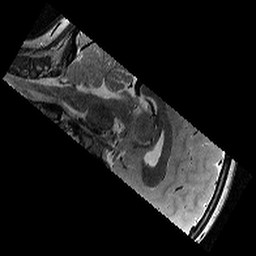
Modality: T2w
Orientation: sagittal
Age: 11
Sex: female
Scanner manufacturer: siemens
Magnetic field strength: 3 T
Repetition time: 9.23 s
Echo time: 0.067 s